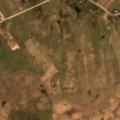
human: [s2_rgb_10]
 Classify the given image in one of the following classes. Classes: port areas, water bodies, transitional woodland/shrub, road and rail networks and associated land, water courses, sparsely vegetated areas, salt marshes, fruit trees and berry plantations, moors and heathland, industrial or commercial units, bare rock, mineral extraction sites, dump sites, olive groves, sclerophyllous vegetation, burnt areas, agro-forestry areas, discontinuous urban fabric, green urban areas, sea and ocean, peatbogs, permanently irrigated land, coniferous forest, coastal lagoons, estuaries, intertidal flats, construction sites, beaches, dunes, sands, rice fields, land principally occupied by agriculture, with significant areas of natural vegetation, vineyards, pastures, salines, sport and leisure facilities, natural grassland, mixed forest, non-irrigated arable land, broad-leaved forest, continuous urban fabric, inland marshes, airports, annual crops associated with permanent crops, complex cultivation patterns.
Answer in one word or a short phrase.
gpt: non-irrigated arable land, pastures, complex cultivation patterns